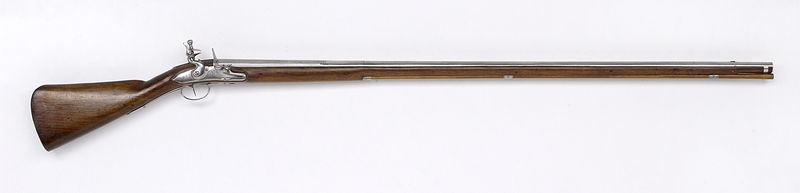
Titel: Jachtgeweer met vuursteenslot
Standort: Amsterdam
Institution: Rijksmuseum
Schlagwörter: white, arm, brown, wooden, wood, silver, man, metal, photo, ancient, arms, historical, figure, long, holz, stock, photograph, tool, braun, weapon, gun, pin, barrel, hunter, gewehr, rifle, musket, thing, barrell, object, bullet, muzzle, sight, trigger, handle, pistol, polished, shotgun, flintlock, firearm, firing pin, long gun, flint, luntenschloß, ladestock, langer lauf, dark wood, reload, ak 47, old gun